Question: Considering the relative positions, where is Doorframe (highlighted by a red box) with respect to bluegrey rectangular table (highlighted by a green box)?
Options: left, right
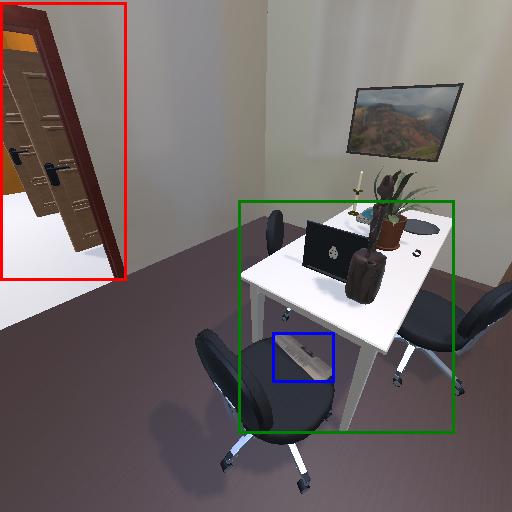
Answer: left